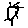
Label: sun